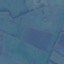
Label: Pasture